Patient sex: M
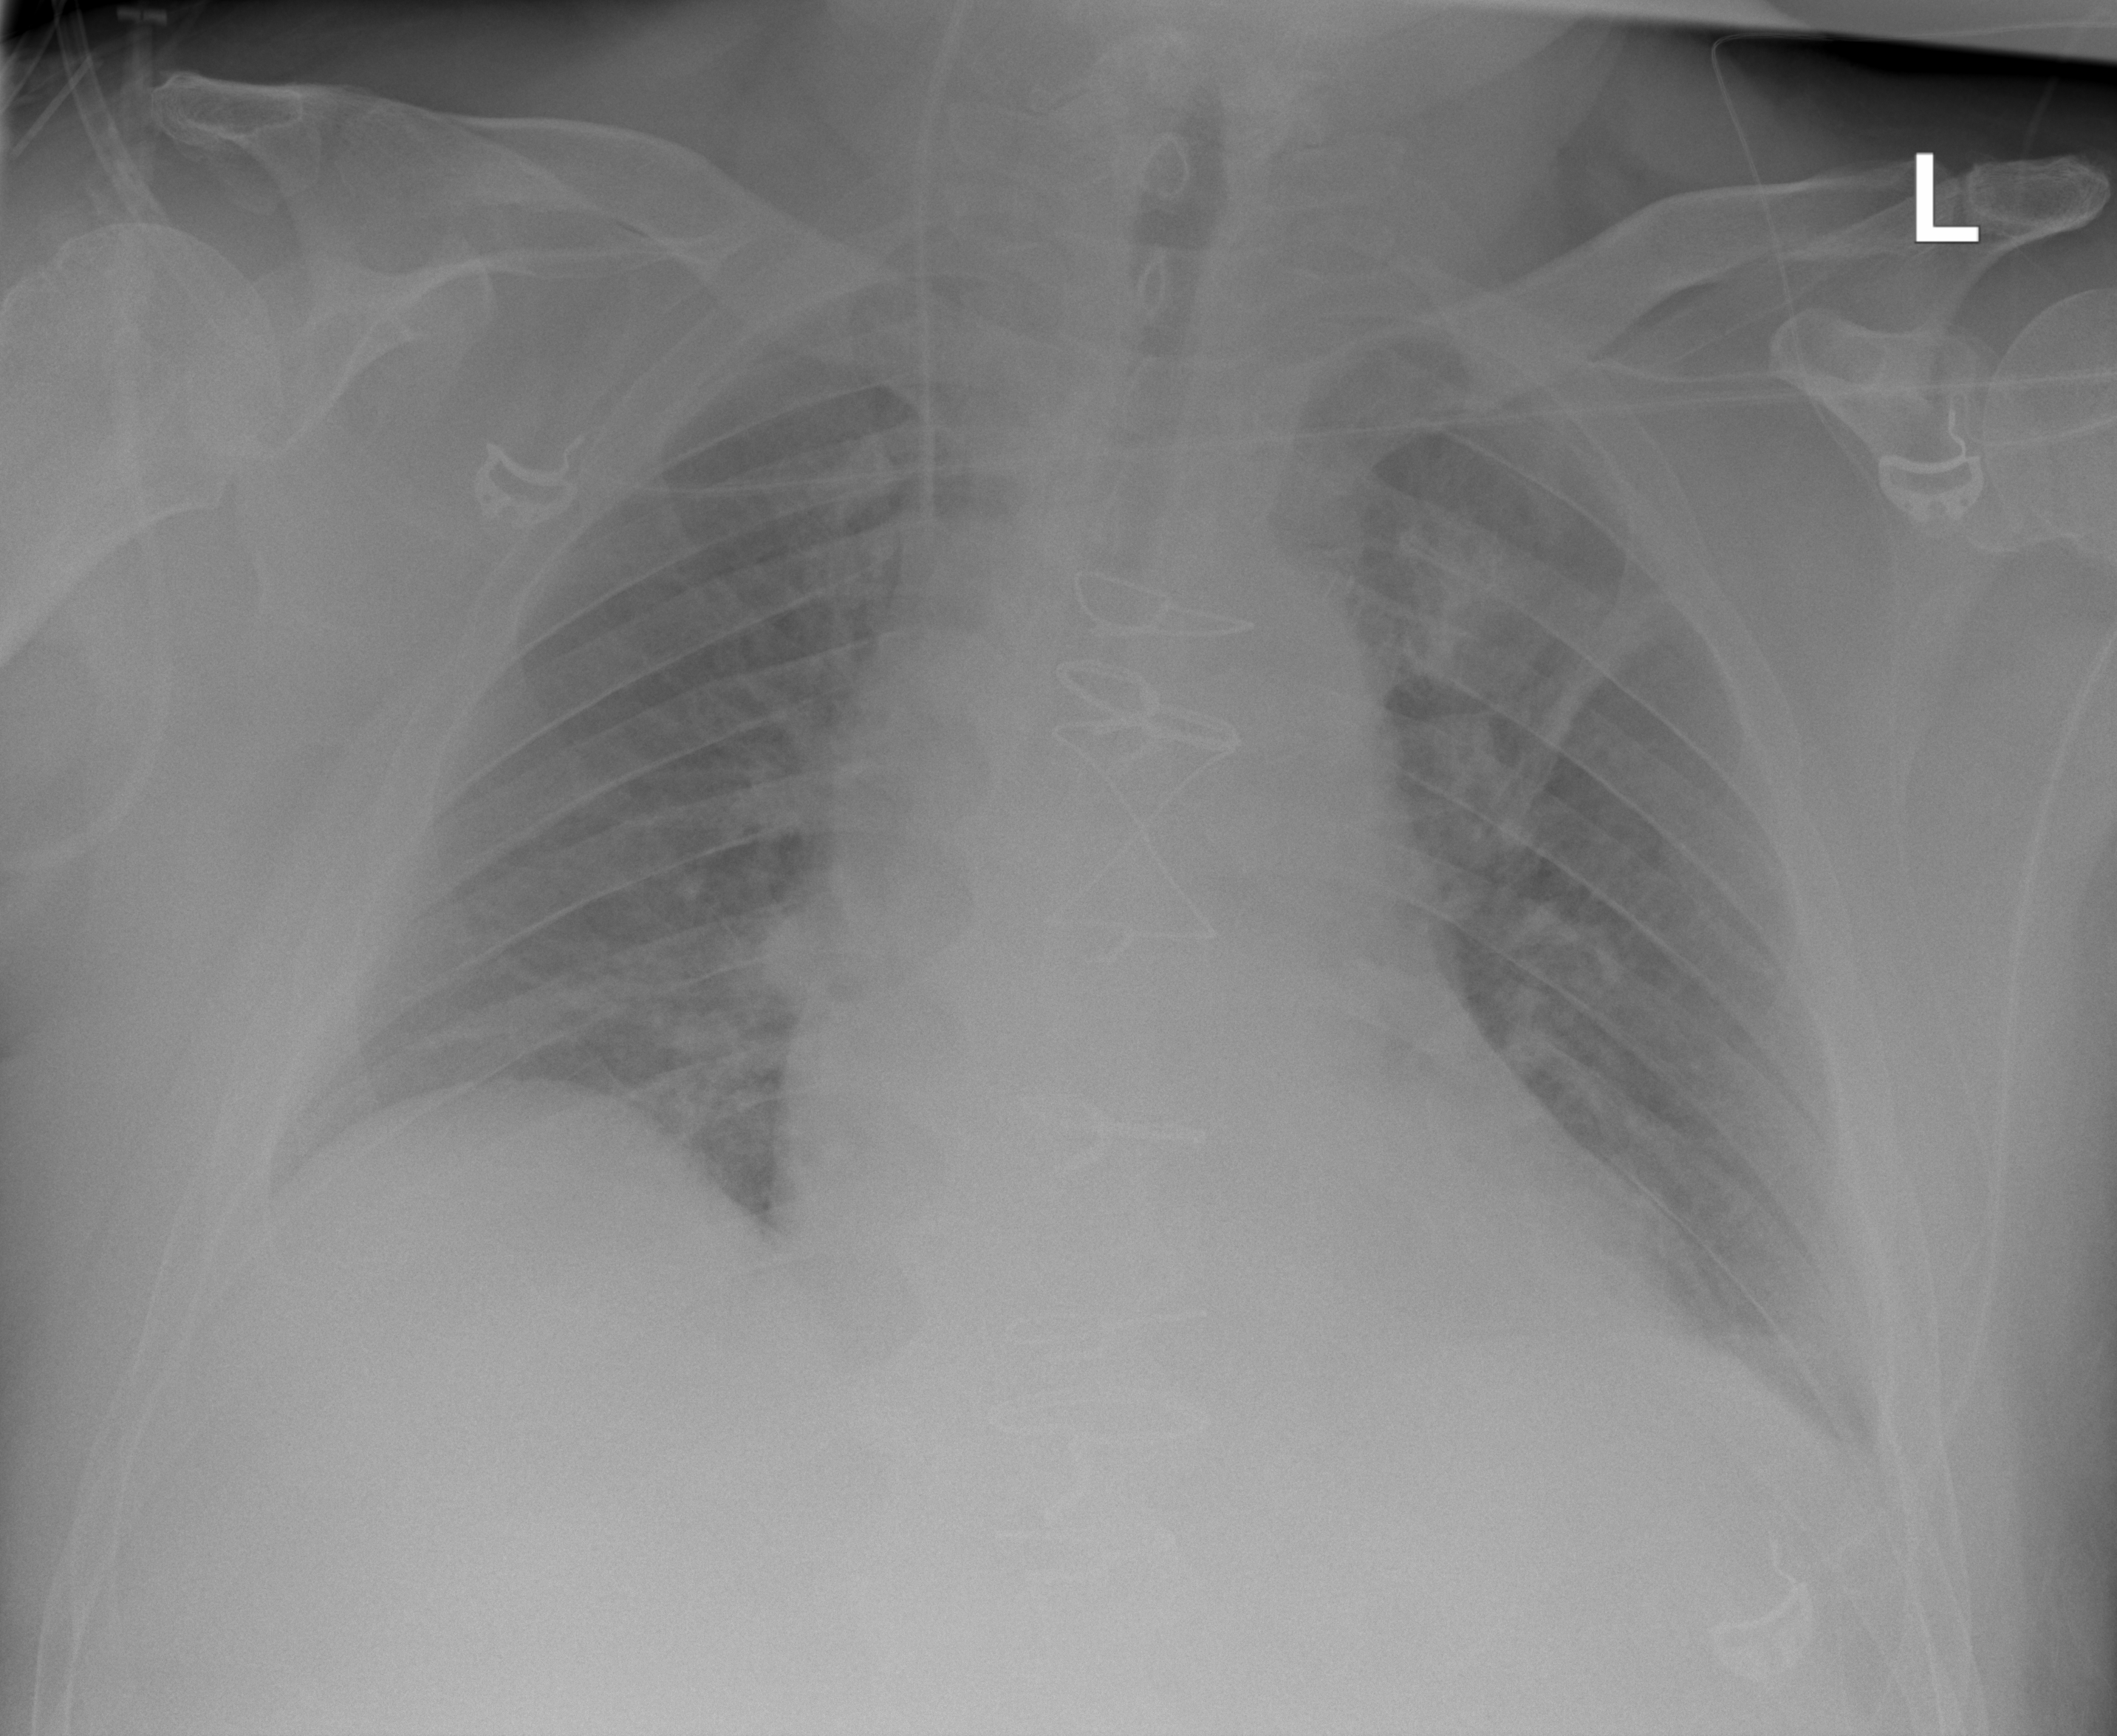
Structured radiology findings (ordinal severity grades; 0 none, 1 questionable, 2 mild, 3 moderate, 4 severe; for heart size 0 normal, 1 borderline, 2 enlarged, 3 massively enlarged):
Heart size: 2
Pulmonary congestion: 1
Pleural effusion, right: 1
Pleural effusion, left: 2
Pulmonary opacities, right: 1
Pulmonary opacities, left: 1
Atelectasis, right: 2
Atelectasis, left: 2